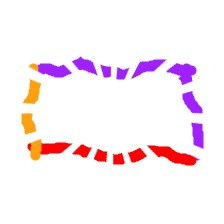
Shape: rectangle